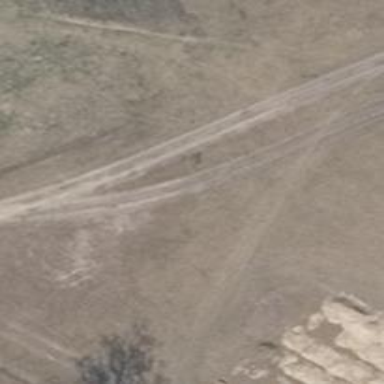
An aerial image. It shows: Sandy track with grade 5 track type.